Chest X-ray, PA view. Patient: 48 years old, sex F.
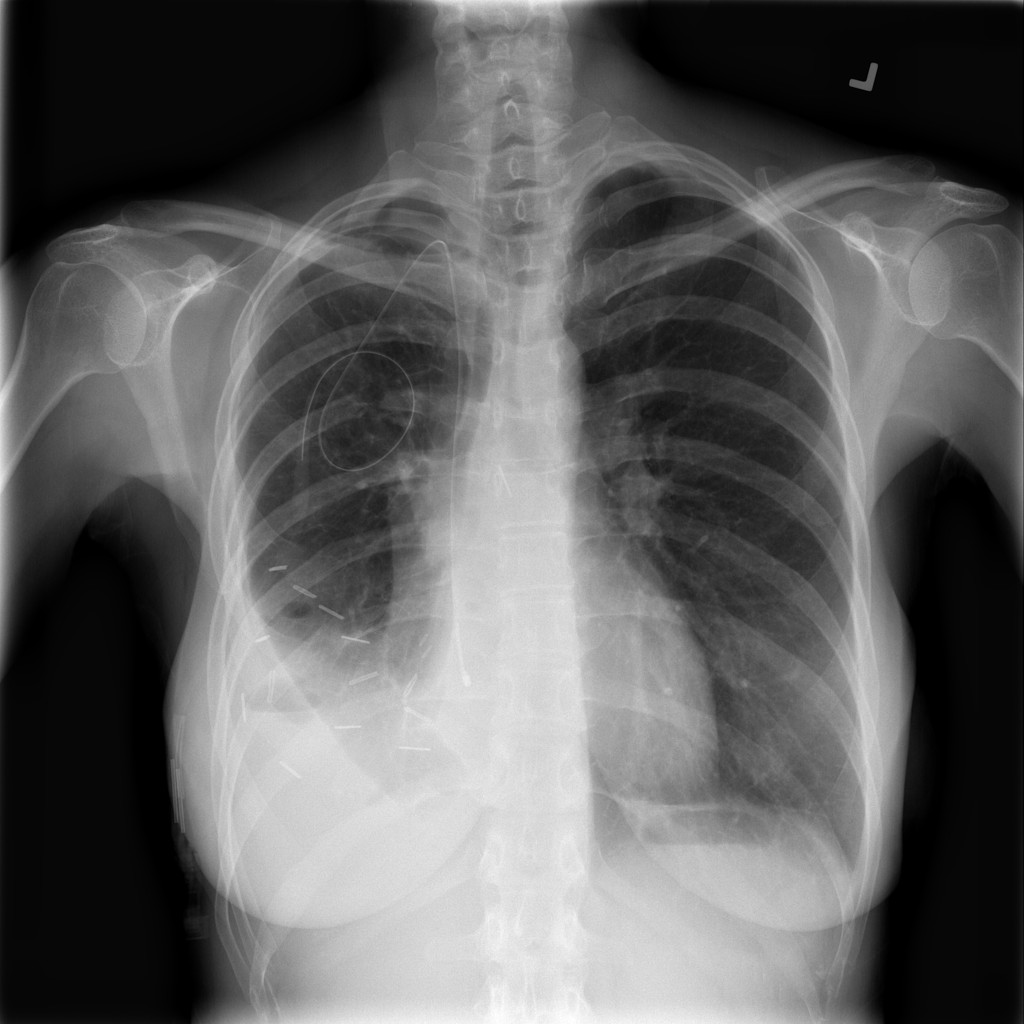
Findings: Effusion